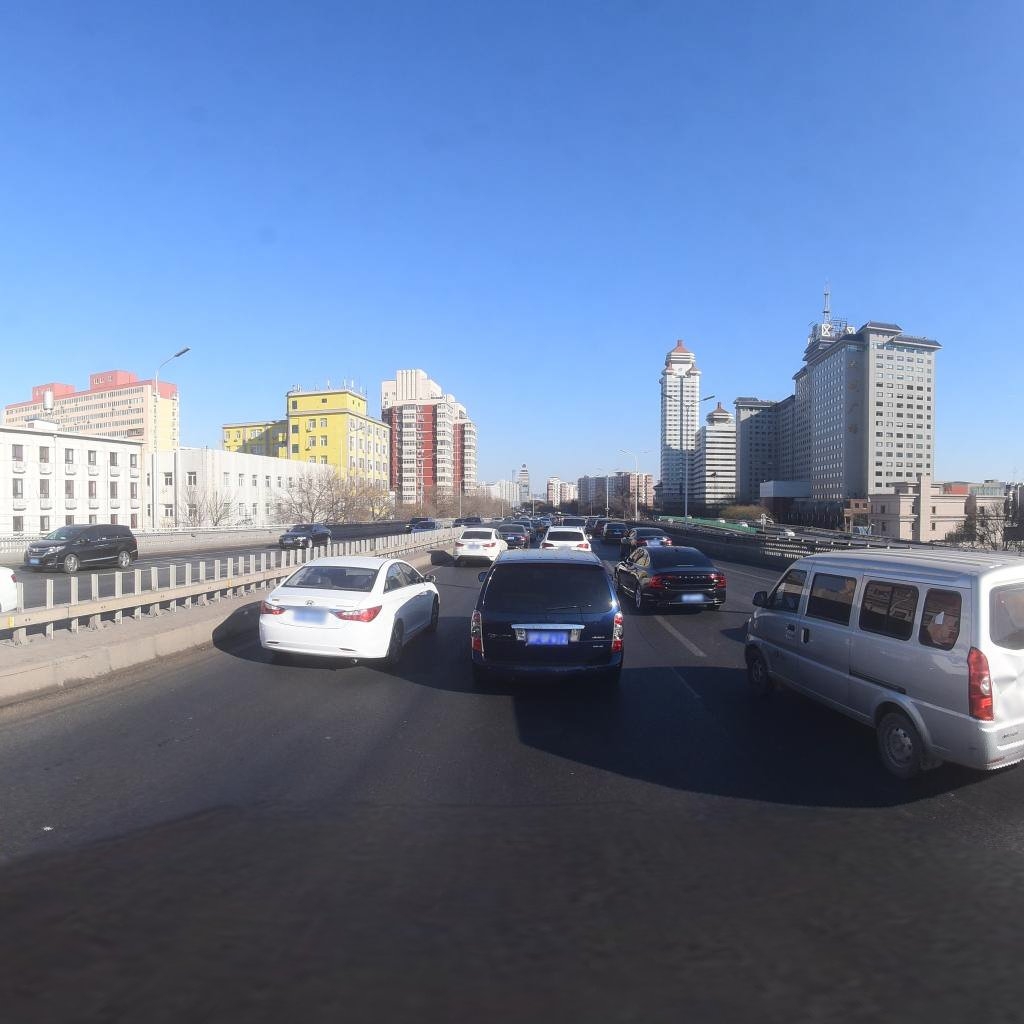
Region: Xicheng
Road damage annotations: longitudinal patch, longitudinal patch, transverse patch